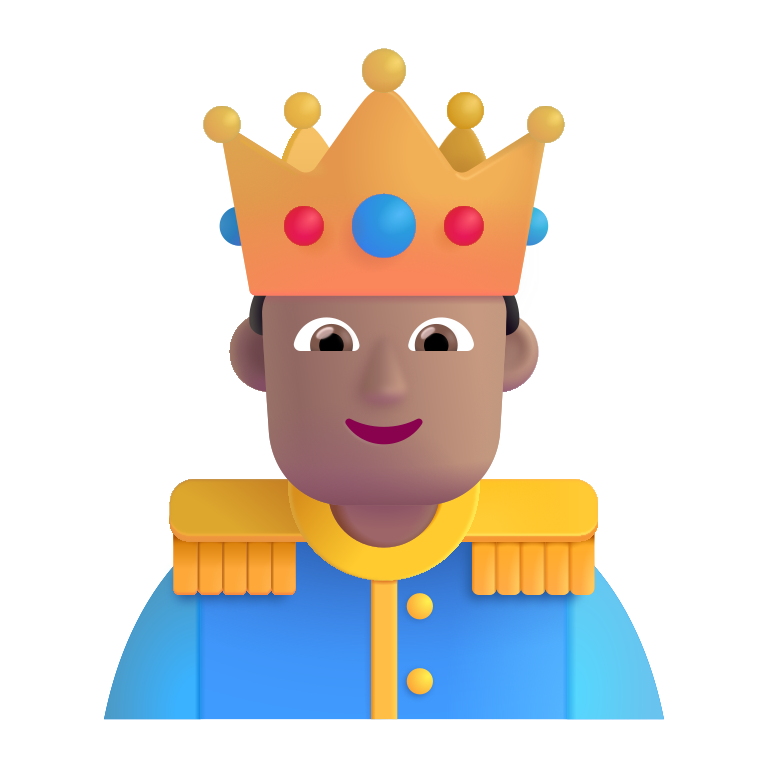
prince color